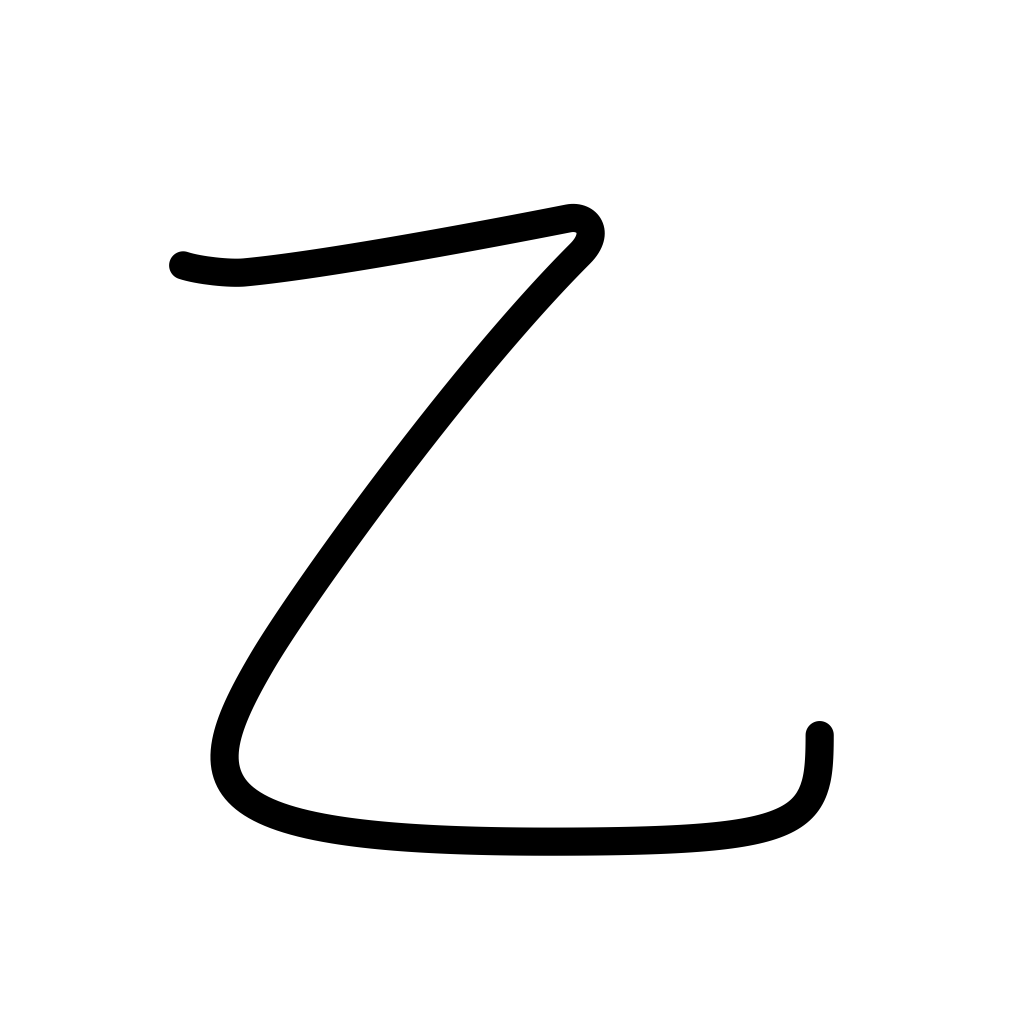
Meaning: the latter, duplicate, strange, witty